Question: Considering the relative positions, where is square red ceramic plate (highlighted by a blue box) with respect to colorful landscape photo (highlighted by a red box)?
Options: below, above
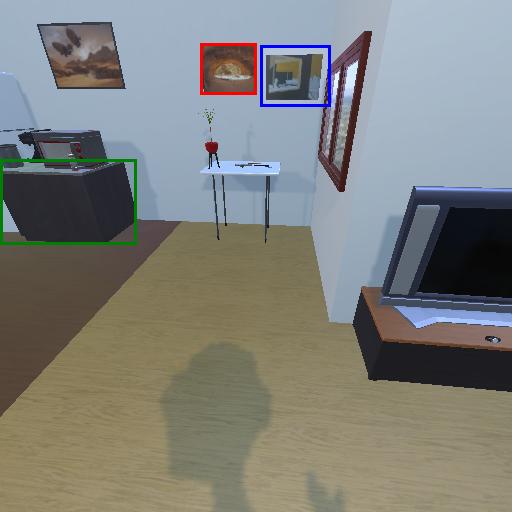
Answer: below